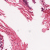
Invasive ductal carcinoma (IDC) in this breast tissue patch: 0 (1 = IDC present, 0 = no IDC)